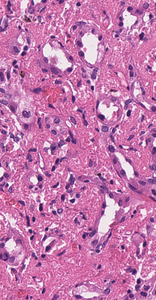
Tumor epithelial tissue: yes
Tumor-associated stroma tissue: yes
Normal tissue: no